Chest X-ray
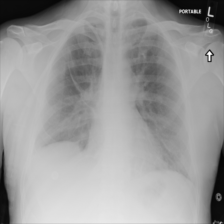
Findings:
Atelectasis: negative
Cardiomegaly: negative
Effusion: negative
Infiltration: negative
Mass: negative
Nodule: negative
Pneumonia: negative
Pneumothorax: negative
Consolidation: negative
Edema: negative
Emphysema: negative
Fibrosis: negative
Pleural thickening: negative
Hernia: negative